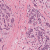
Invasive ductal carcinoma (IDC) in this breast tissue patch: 1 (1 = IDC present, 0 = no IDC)